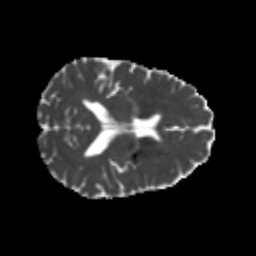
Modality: MD
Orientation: axial
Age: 25
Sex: female
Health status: healthy
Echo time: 0.074 s